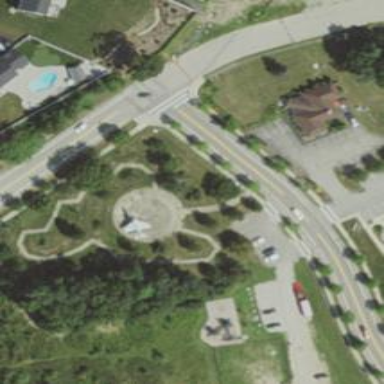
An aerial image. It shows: Memorial site with historic significance.